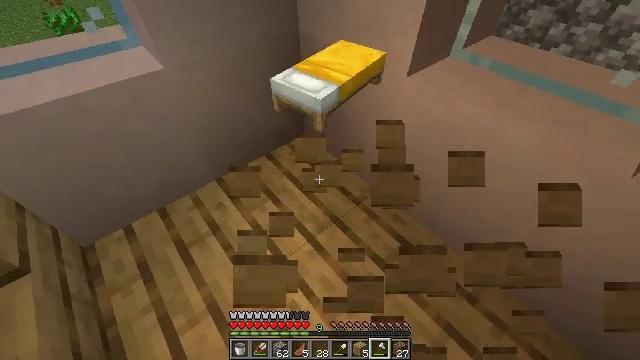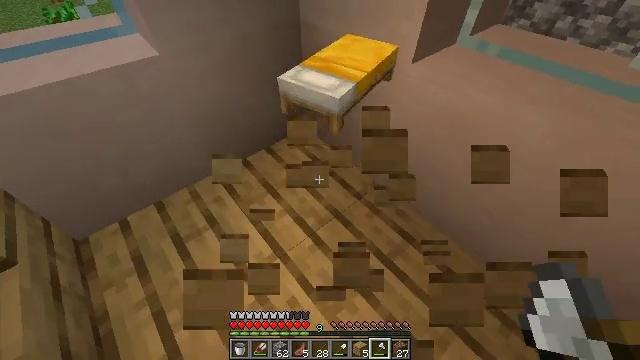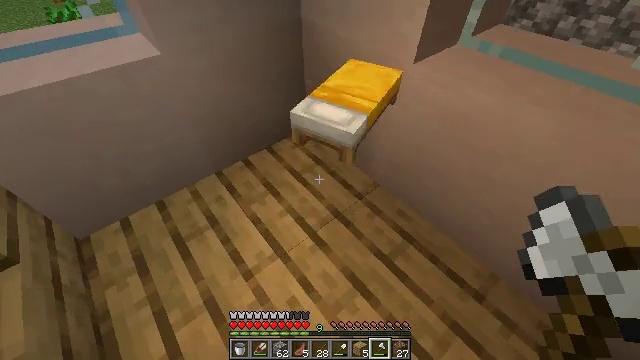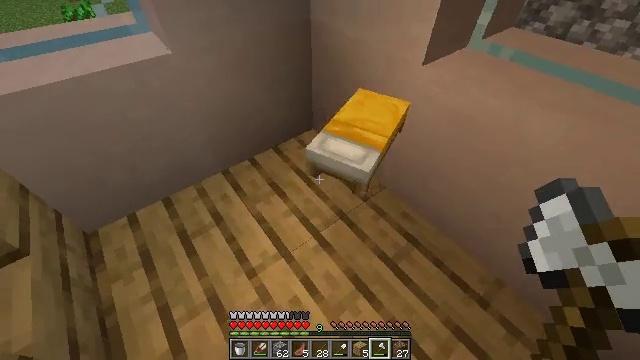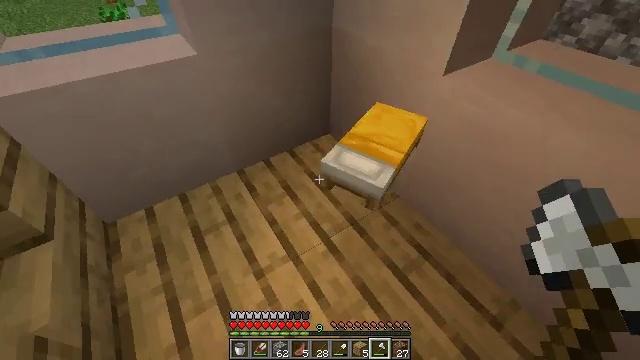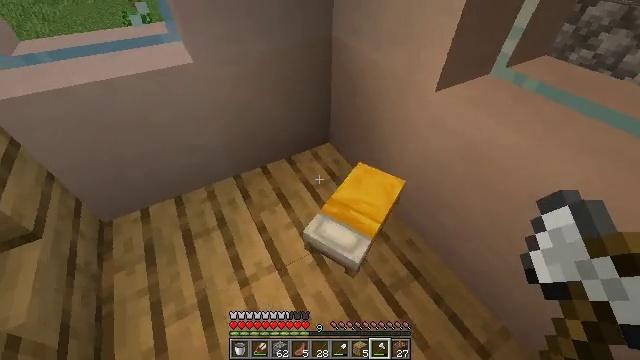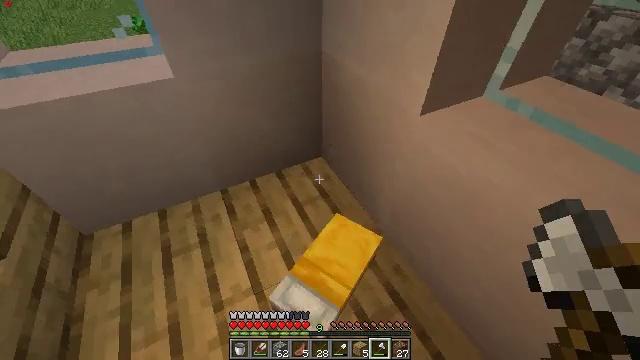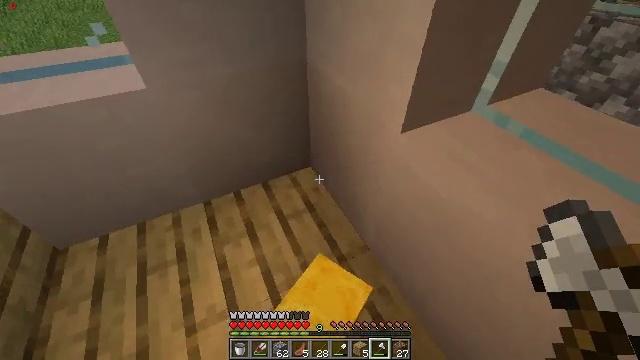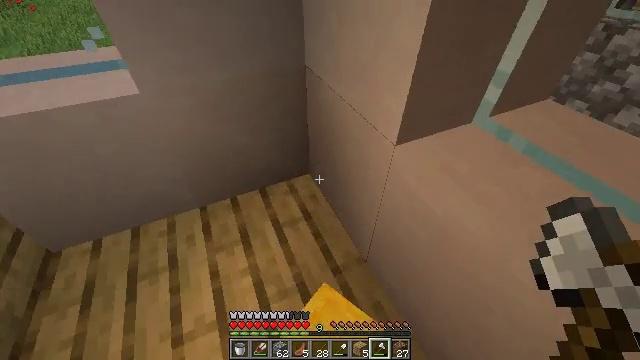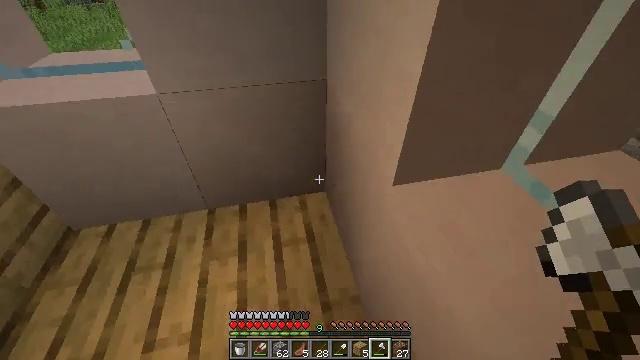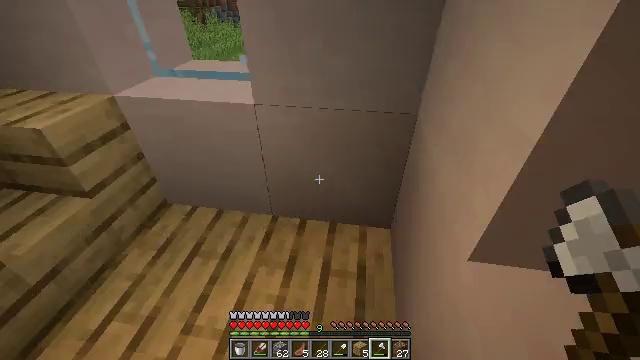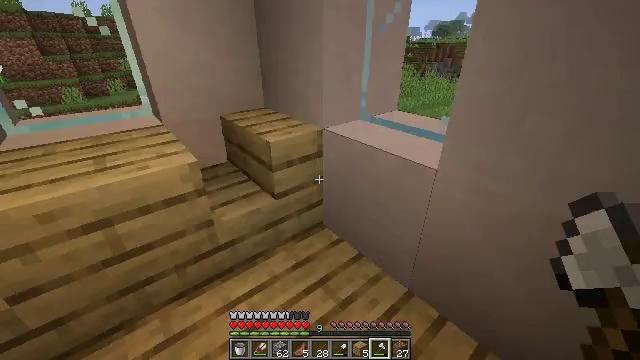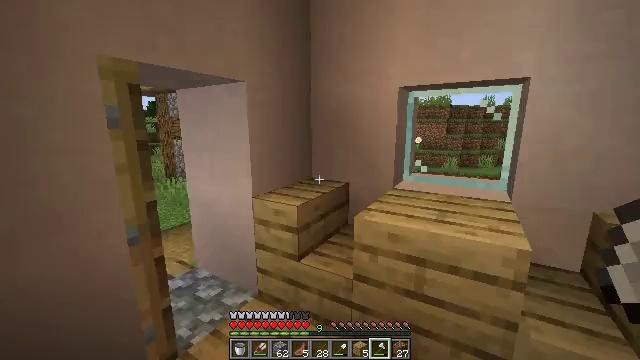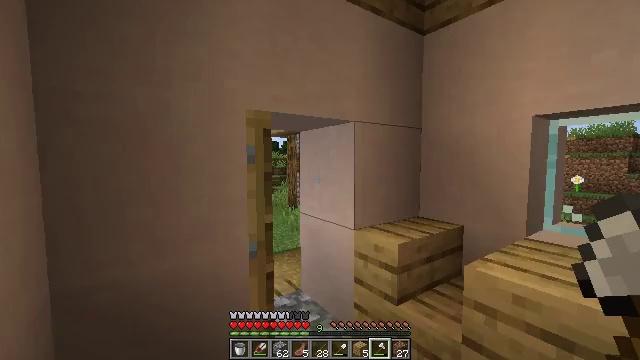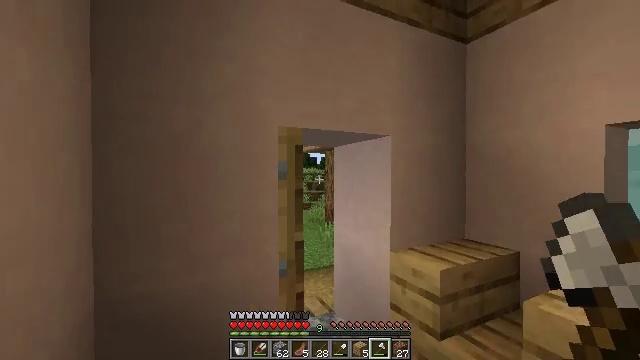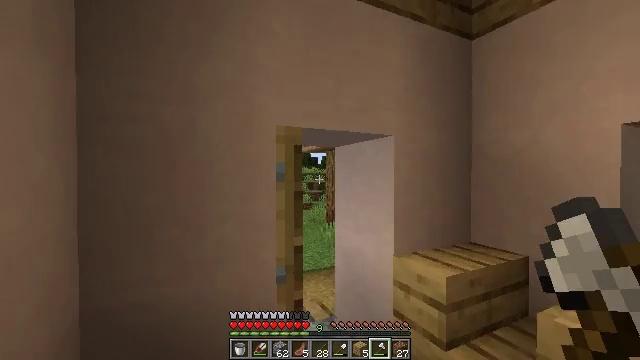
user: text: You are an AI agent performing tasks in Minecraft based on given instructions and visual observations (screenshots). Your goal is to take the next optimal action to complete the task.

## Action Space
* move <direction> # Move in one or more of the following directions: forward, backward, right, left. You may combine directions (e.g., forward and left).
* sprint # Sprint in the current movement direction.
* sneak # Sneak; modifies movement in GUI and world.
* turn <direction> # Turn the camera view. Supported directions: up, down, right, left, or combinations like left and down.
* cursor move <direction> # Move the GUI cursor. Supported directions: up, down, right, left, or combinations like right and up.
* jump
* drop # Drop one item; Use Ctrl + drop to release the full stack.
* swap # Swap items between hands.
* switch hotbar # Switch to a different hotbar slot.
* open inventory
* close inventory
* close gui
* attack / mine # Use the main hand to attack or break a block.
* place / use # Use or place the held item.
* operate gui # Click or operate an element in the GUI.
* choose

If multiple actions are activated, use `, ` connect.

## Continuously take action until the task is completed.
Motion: motion action
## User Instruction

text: Destroy the yellow bed to recycle it.
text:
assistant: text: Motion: no_op
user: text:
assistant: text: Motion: no_op
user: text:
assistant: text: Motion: turn left
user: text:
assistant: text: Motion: move right, turn left and up
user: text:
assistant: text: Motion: move forward and move right, turn left and up
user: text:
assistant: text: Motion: move forward and move right, turn left and up
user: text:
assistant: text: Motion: move forward and move right
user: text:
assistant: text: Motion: move forward and move right, turn left
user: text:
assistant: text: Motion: move forward and move right, turn left and up
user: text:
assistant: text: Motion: move forward and move right, turn left and up
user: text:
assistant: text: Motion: move forward, turn left and up
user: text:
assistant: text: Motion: turn left and up
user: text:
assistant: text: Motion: turn left and up
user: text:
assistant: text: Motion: move forward, turn left and up
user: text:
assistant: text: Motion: move forward
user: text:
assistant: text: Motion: move forward
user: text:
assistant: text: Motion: move forward, turn left
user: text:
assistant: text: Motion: move forward, turn left
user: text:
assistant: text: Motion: move forward
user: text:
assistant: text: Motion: move forward
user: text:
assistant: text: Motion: move forward, sprint
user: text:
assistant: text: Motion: move forward, sprint
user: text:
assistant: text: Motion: move forward, sprint, turn down
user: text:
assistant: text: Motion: move forward, sprint, turn left and down
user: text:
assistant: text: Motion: move forward, sprint, turn down
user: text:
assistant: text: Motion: move forward
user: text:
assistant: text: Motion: move forward
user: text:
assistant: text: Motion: move forward
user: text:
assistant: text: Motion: move forward
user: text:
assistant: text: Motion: move forward, sprint